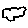
Label: cloud